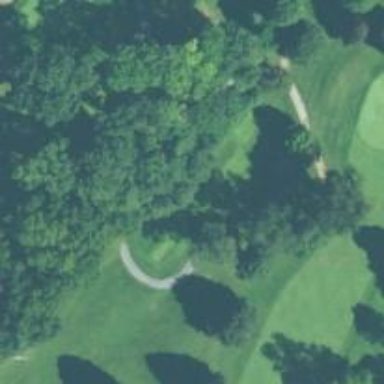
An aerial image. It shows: Pathway for golfing.